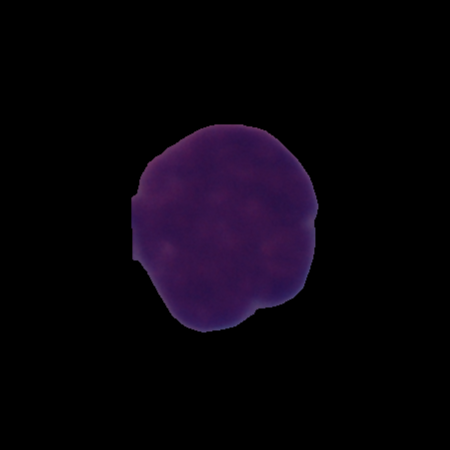
Label: cancer